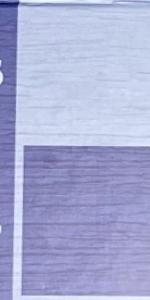
Label: Empty